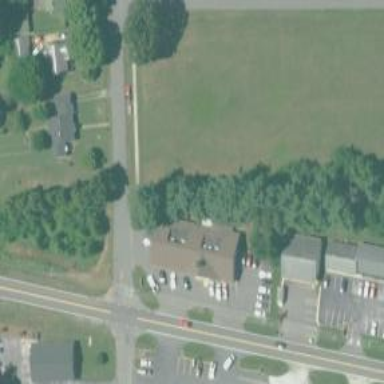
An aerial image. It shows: Veterinary facility.